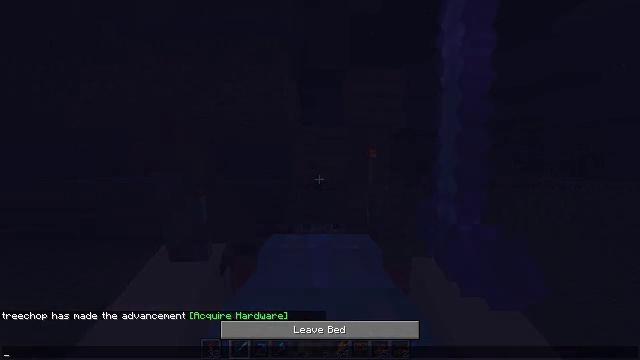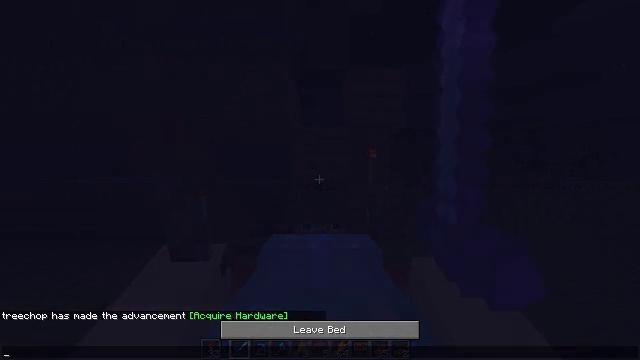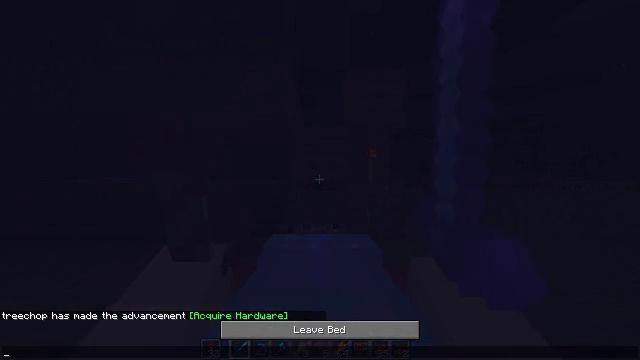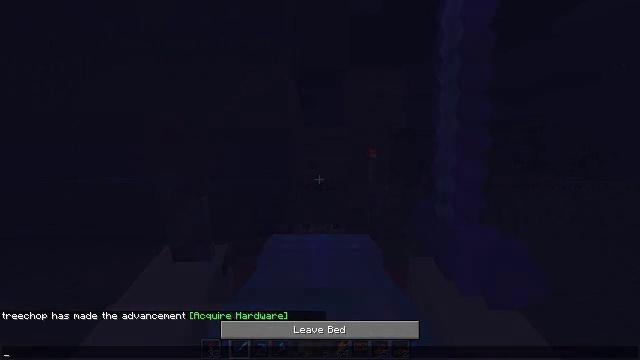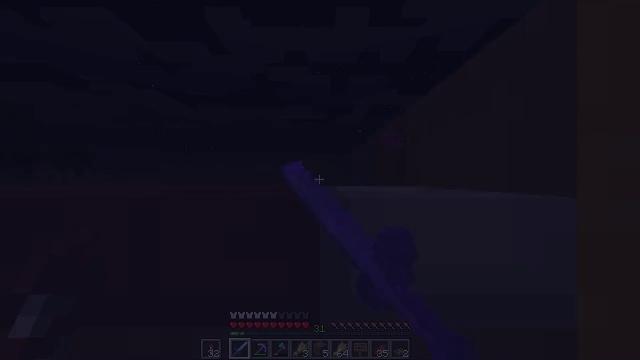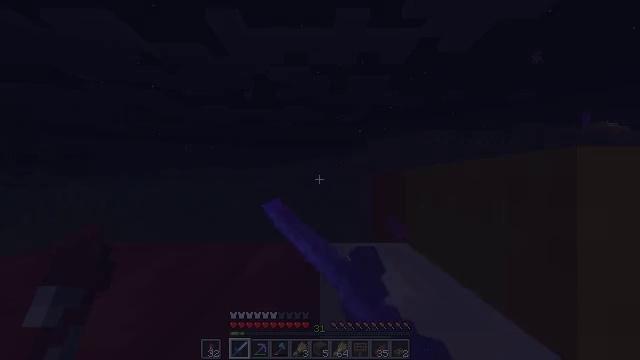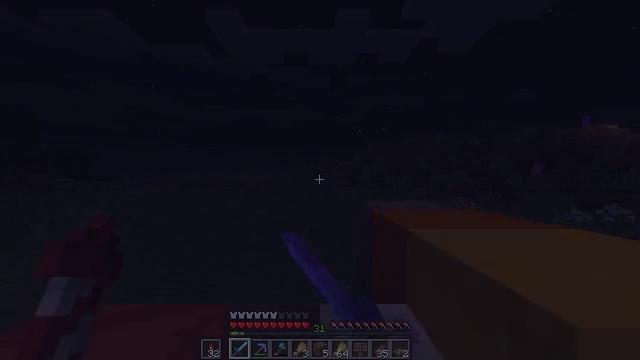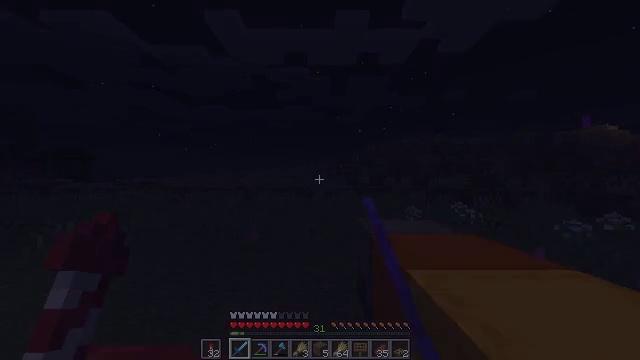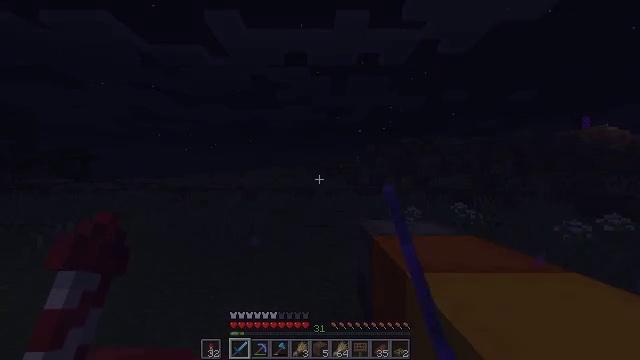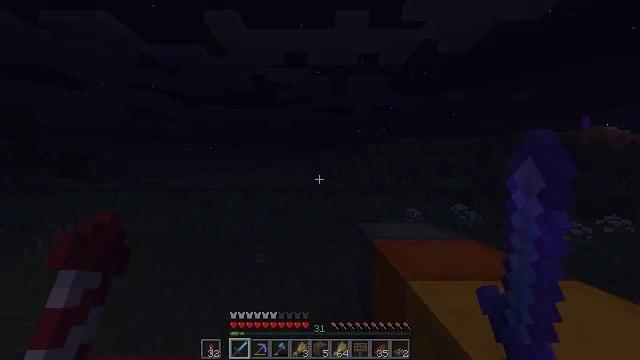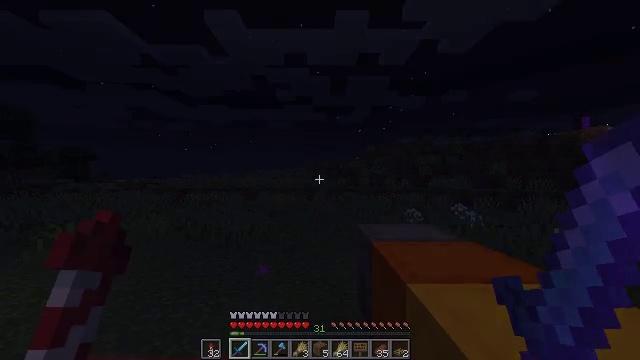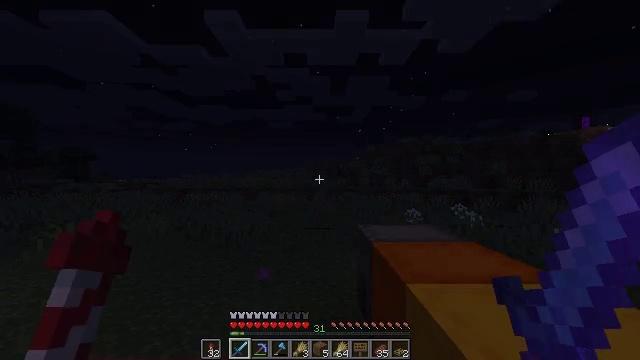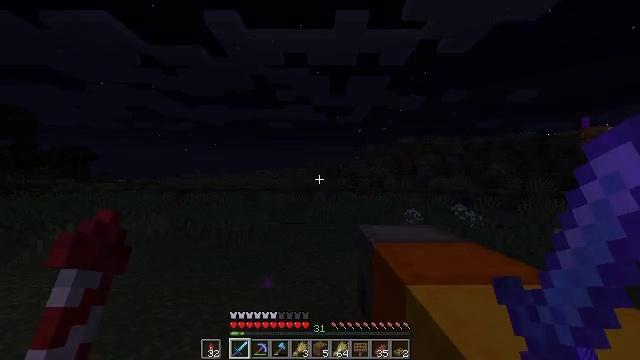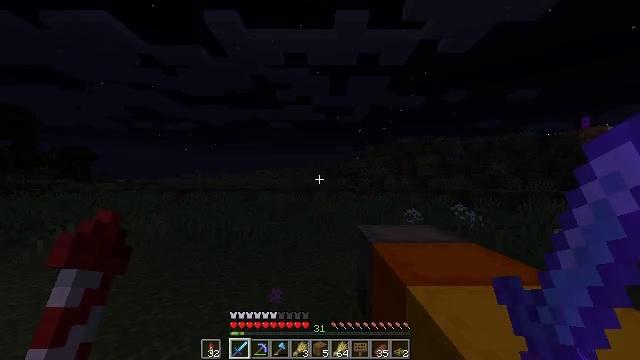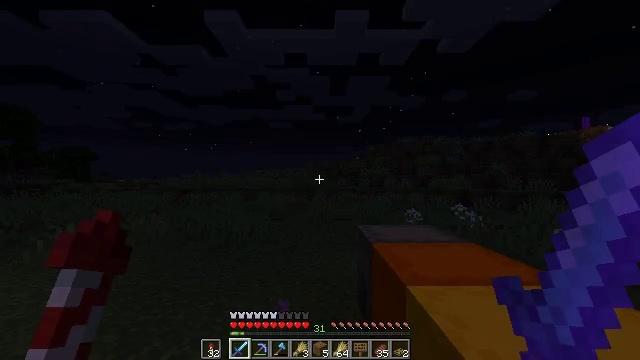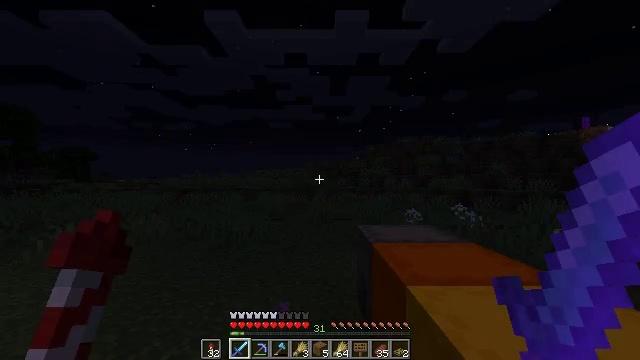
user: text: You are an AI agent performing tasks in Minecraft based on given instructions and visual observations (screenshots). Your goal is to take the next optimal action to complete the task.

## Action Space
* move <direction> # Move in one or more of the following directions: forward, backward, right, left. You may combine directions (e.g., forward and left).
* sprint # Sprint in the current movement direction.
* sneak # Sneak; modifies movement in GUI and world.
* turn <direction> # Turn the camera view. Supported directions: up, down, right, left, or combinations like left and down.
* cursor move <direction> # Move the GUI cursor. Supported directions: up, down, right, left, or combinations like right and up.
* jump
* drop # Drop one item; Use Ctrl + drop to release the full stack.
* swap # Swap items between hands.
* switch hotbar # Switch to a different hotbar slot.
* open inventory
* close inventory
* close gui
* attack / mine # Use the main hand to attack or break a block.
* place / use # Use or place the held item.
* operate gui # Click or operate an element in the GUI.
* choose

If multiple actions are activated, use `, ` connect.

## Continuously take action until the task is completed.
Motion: motion action
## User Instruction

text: Collect the red bed into your inventory.
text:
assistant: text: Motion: no_op
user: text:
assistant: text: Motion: no_op
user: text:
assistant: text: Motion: no_op
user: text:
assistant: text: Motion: no_op
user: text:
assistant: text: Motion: no_op
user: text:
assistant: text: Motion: no_op
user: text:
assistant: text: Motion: no_op
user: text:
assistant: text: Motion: no_op
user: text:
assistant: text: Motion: no_op
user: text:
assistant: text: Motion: no_op
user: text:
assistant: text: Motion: no_op
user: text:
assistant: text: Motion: no_op
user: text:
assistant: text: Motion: no_op
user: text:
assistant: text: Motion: no_op
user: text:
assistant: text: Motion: no_op
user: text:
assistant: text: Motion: no_op
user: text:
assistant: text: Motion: no_op
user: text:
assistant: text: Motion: no_op
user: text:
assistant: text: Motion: no_op
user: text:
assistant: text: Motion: no_op
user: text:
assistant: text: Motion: no_op
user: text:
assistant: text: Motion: no_op
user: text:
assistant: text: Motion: no_op
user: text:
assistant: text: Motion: no_op
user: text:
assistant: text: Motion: no_op
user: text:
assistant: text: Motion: no_op
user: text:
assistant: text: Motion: no_op
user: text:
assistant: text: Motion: no_op
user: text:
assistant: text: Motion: no_op
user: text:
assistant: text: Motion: no_op